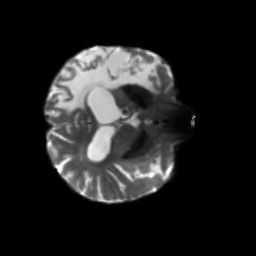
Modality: T2w
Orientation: axial
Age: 52
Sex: male
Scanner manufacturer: siemens
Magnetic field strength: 3 T
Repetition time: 5.47 s
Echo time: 0.0854 s